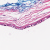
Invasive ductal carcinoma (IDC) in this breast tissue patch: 0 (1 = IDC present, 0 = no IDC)